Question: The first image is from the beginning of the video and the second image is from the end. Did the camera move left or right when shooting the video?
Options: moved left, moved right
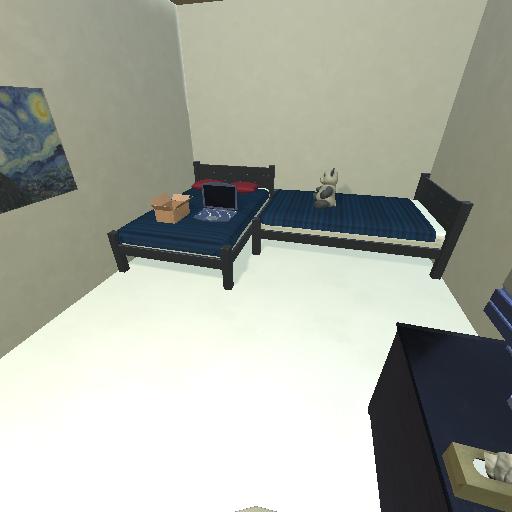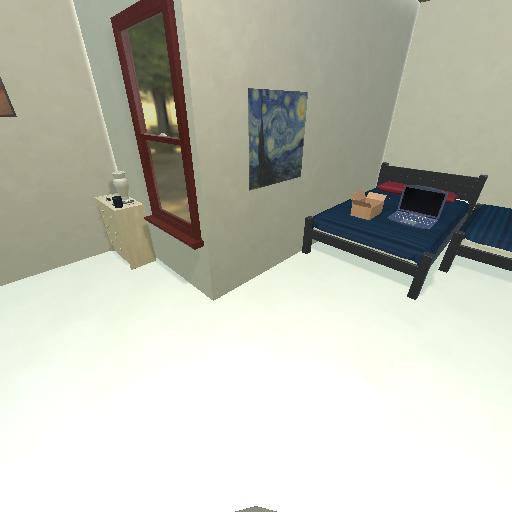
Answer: moved left